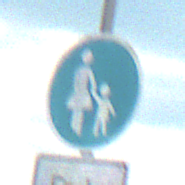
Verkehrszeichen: Gehweg
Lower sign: HinweisDurchVerbaleAngabe2
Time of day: MorningAfternoon
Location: Outdoor (Nature)
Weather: PartlyCloudy
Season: NotSpecified
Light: Natural